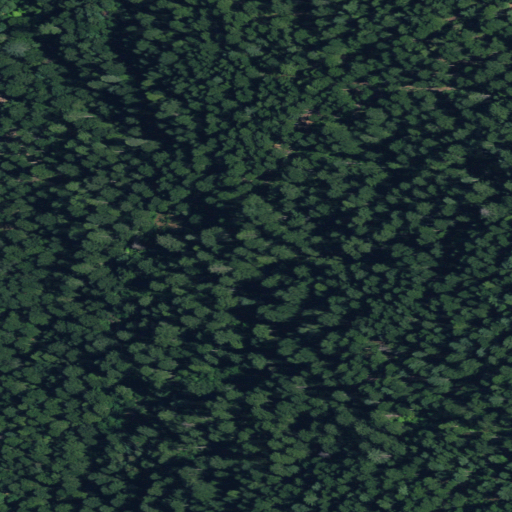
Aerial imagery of valley in California named Gas Canyon containing evergreen forest and mixed forest